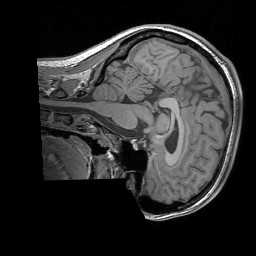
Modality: T1w
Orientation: sagittal
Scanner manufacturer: siemens
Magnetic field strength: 3 T
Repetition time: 1.83 s
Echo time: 0.00303 s